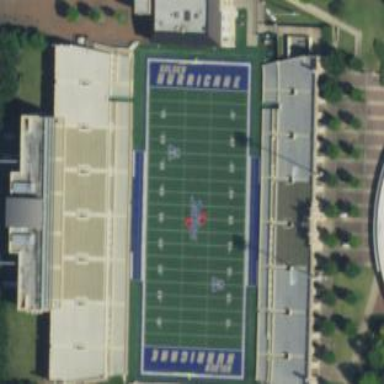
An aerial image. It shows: American football pitch with artificial turf.